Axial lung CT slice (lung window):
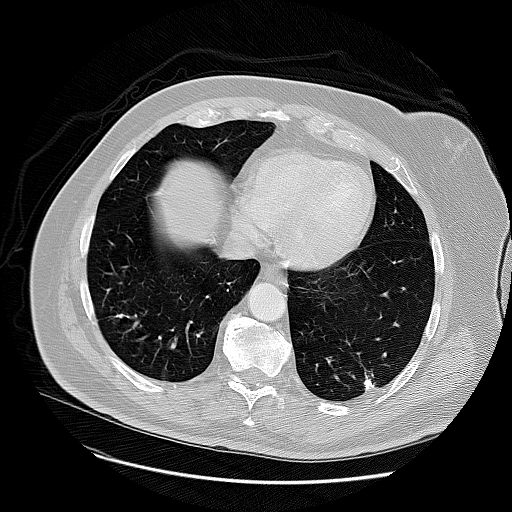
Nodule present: yes
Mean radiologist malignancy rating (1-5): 1.5